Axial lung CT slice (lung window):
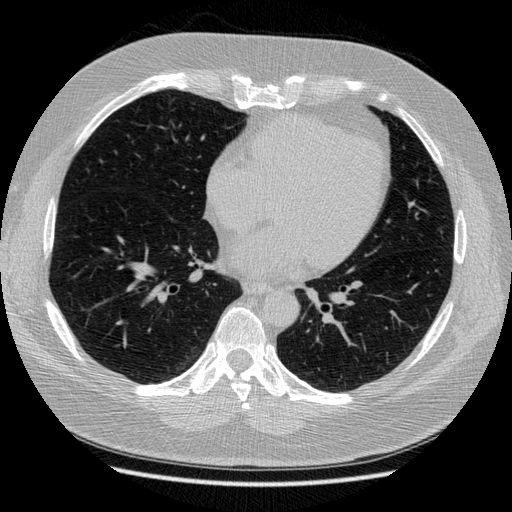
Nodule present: no